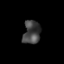
Tissue: lung
Cell type: Epithelial cells
Senescence score: 0.2077
Nuclear area (px): 392
Mean DAPI intensity: 68.452